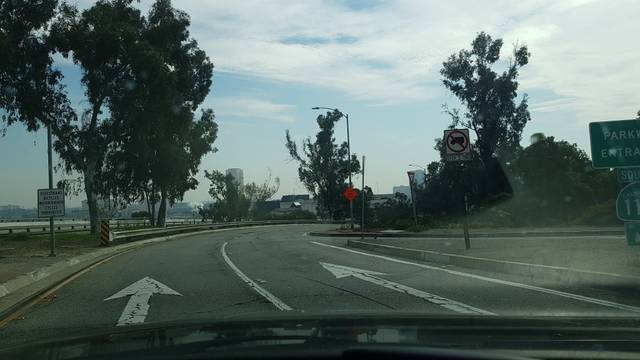
Region: Mexico
Coordinates: 34.07, -118.237